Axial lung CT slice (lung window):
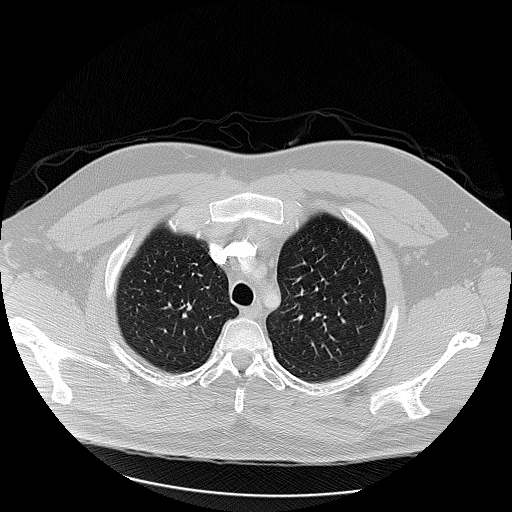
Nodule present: no